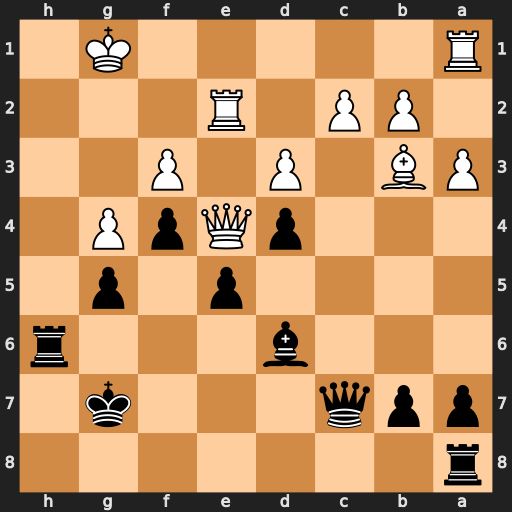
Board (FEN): r7/ppq3k1/3b3r/4p1p1/3pQpP1/PB1P1P2/1PP1R3/R5K1
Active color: b
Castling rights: -
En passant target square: -
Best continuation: Rah8 Rg2 Rh1+ Kf2 Rxa1